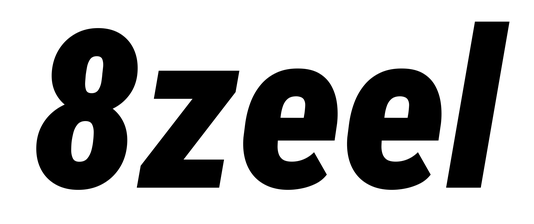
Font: Roboto-Italic_Condensed_Black_Italic